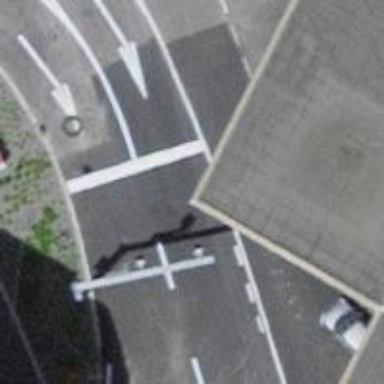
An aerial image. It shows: Road with traffic signals.